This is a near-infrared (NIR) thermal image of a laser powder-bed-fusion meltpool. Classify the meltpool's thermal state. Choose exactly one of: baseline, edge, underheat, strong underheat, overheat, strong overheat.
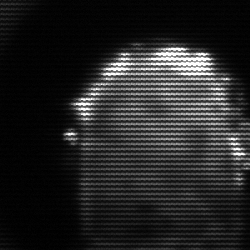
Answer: baseline